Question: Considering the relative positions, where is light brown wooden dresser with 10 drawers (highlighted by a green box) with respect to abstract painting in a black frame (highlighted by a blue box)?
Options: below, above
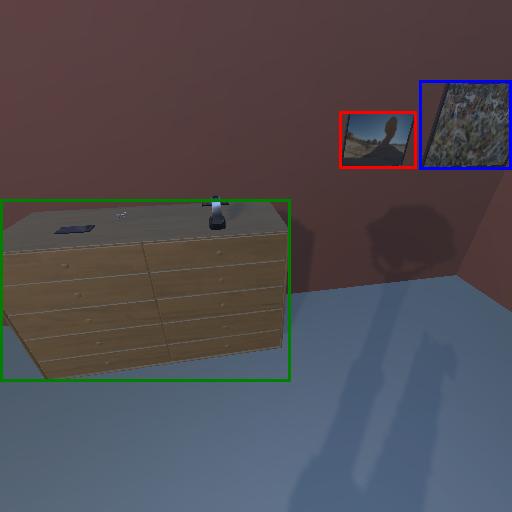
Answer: below